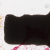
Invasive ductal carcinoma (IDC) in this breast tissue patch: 0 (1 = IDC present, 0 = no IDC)